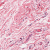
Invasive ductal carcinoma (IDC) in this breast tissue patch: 0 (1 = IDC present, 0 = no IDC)